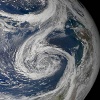
Label: cloud